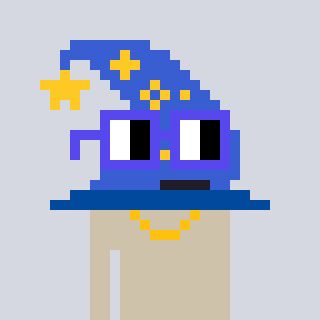
a pixel art character with square blue glasses, a wizard hat-shaped head and a bege-colored body on a cool background